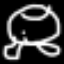
Label: frog